Interaction volume radius: 5 \u00c5
Interaction volume height: 20 \u00c5
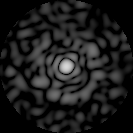
Disorder parameter: 0.8132